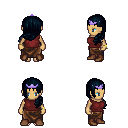
a pixel art fantasy rpg character, female body template, human, tanned skin, maroon sleeveless shirt, robe skirt, raven left-swept hairstyle, purple tiara, bracelets, brown shoes, four views (front, back, left, right), 2x2 character sprite sheet, small pixel art, hard edges, no anti-aliasing